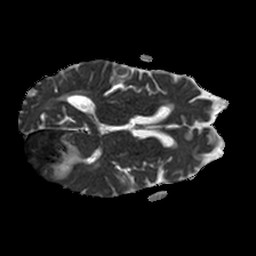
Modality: ADC
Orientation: axial
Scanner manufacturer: philips
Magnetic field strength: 1.5 T
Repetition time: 3.949 s
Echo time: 0.07466 s